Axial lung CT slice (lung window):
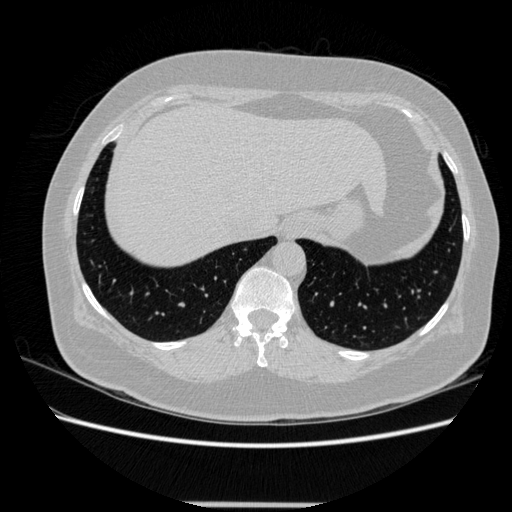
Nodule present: no